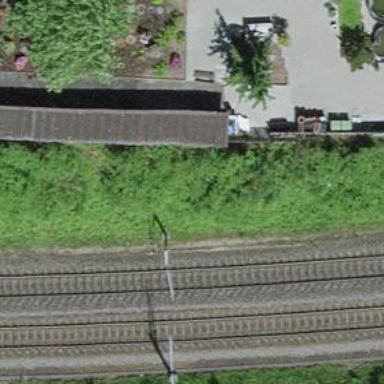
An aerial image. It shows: Single railway track with electrified contact line.